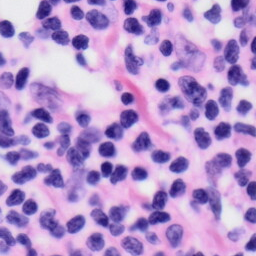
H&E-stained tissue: Skin